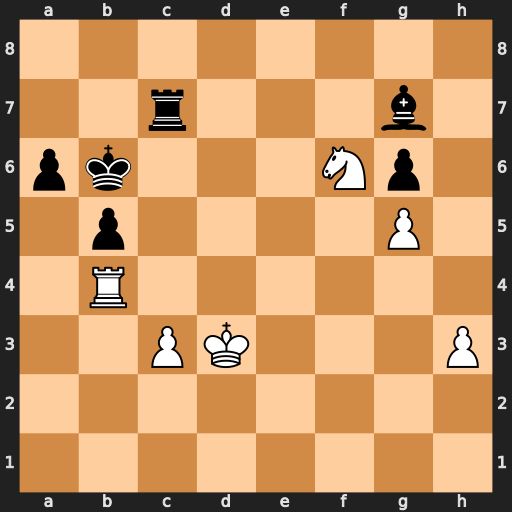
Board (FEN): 8/2r3b1/pk3Np1/1p4P1/1R6/2PK3P/8/8
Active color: w
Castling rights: -
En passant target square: -
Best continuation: Nd5+ Kc6 Nxc7